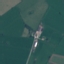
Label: Pasture